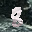
Label: 8